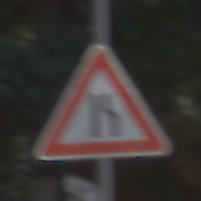
Verkehrszeichen: EinseitigVerengteFahrbahnRechts
Umgebung: Outdoor, Suburban
Tageszeit: MorningAfternoon
Wetter: PartlyCloudy
Licht: Natural
Jahreszeit: NotSpecified
Kontrast: LowContrast